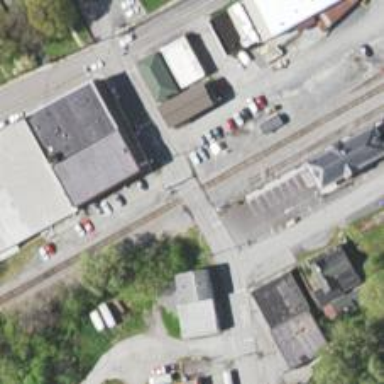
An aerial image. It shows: Level crossing along the railway.